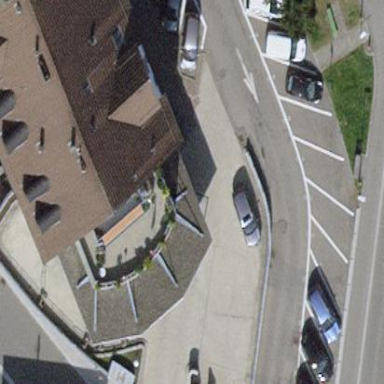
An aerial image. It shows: View of roof of building.